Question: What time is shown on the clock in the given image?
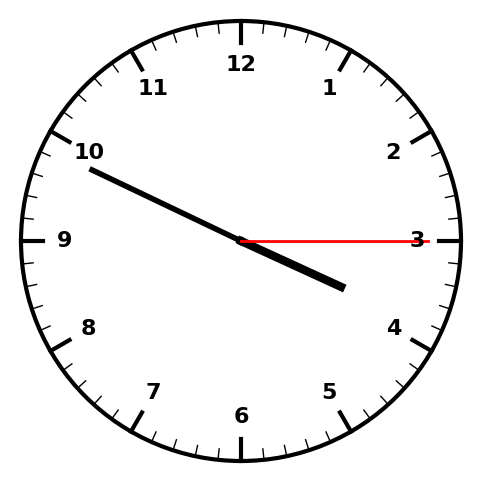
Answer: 03:49:15